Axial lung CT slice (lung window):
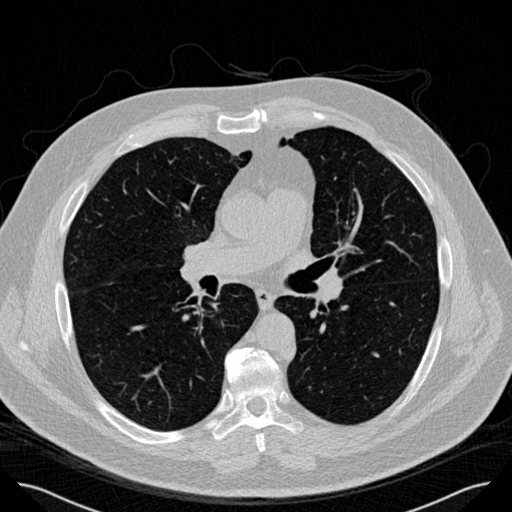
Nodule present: no